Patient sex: M
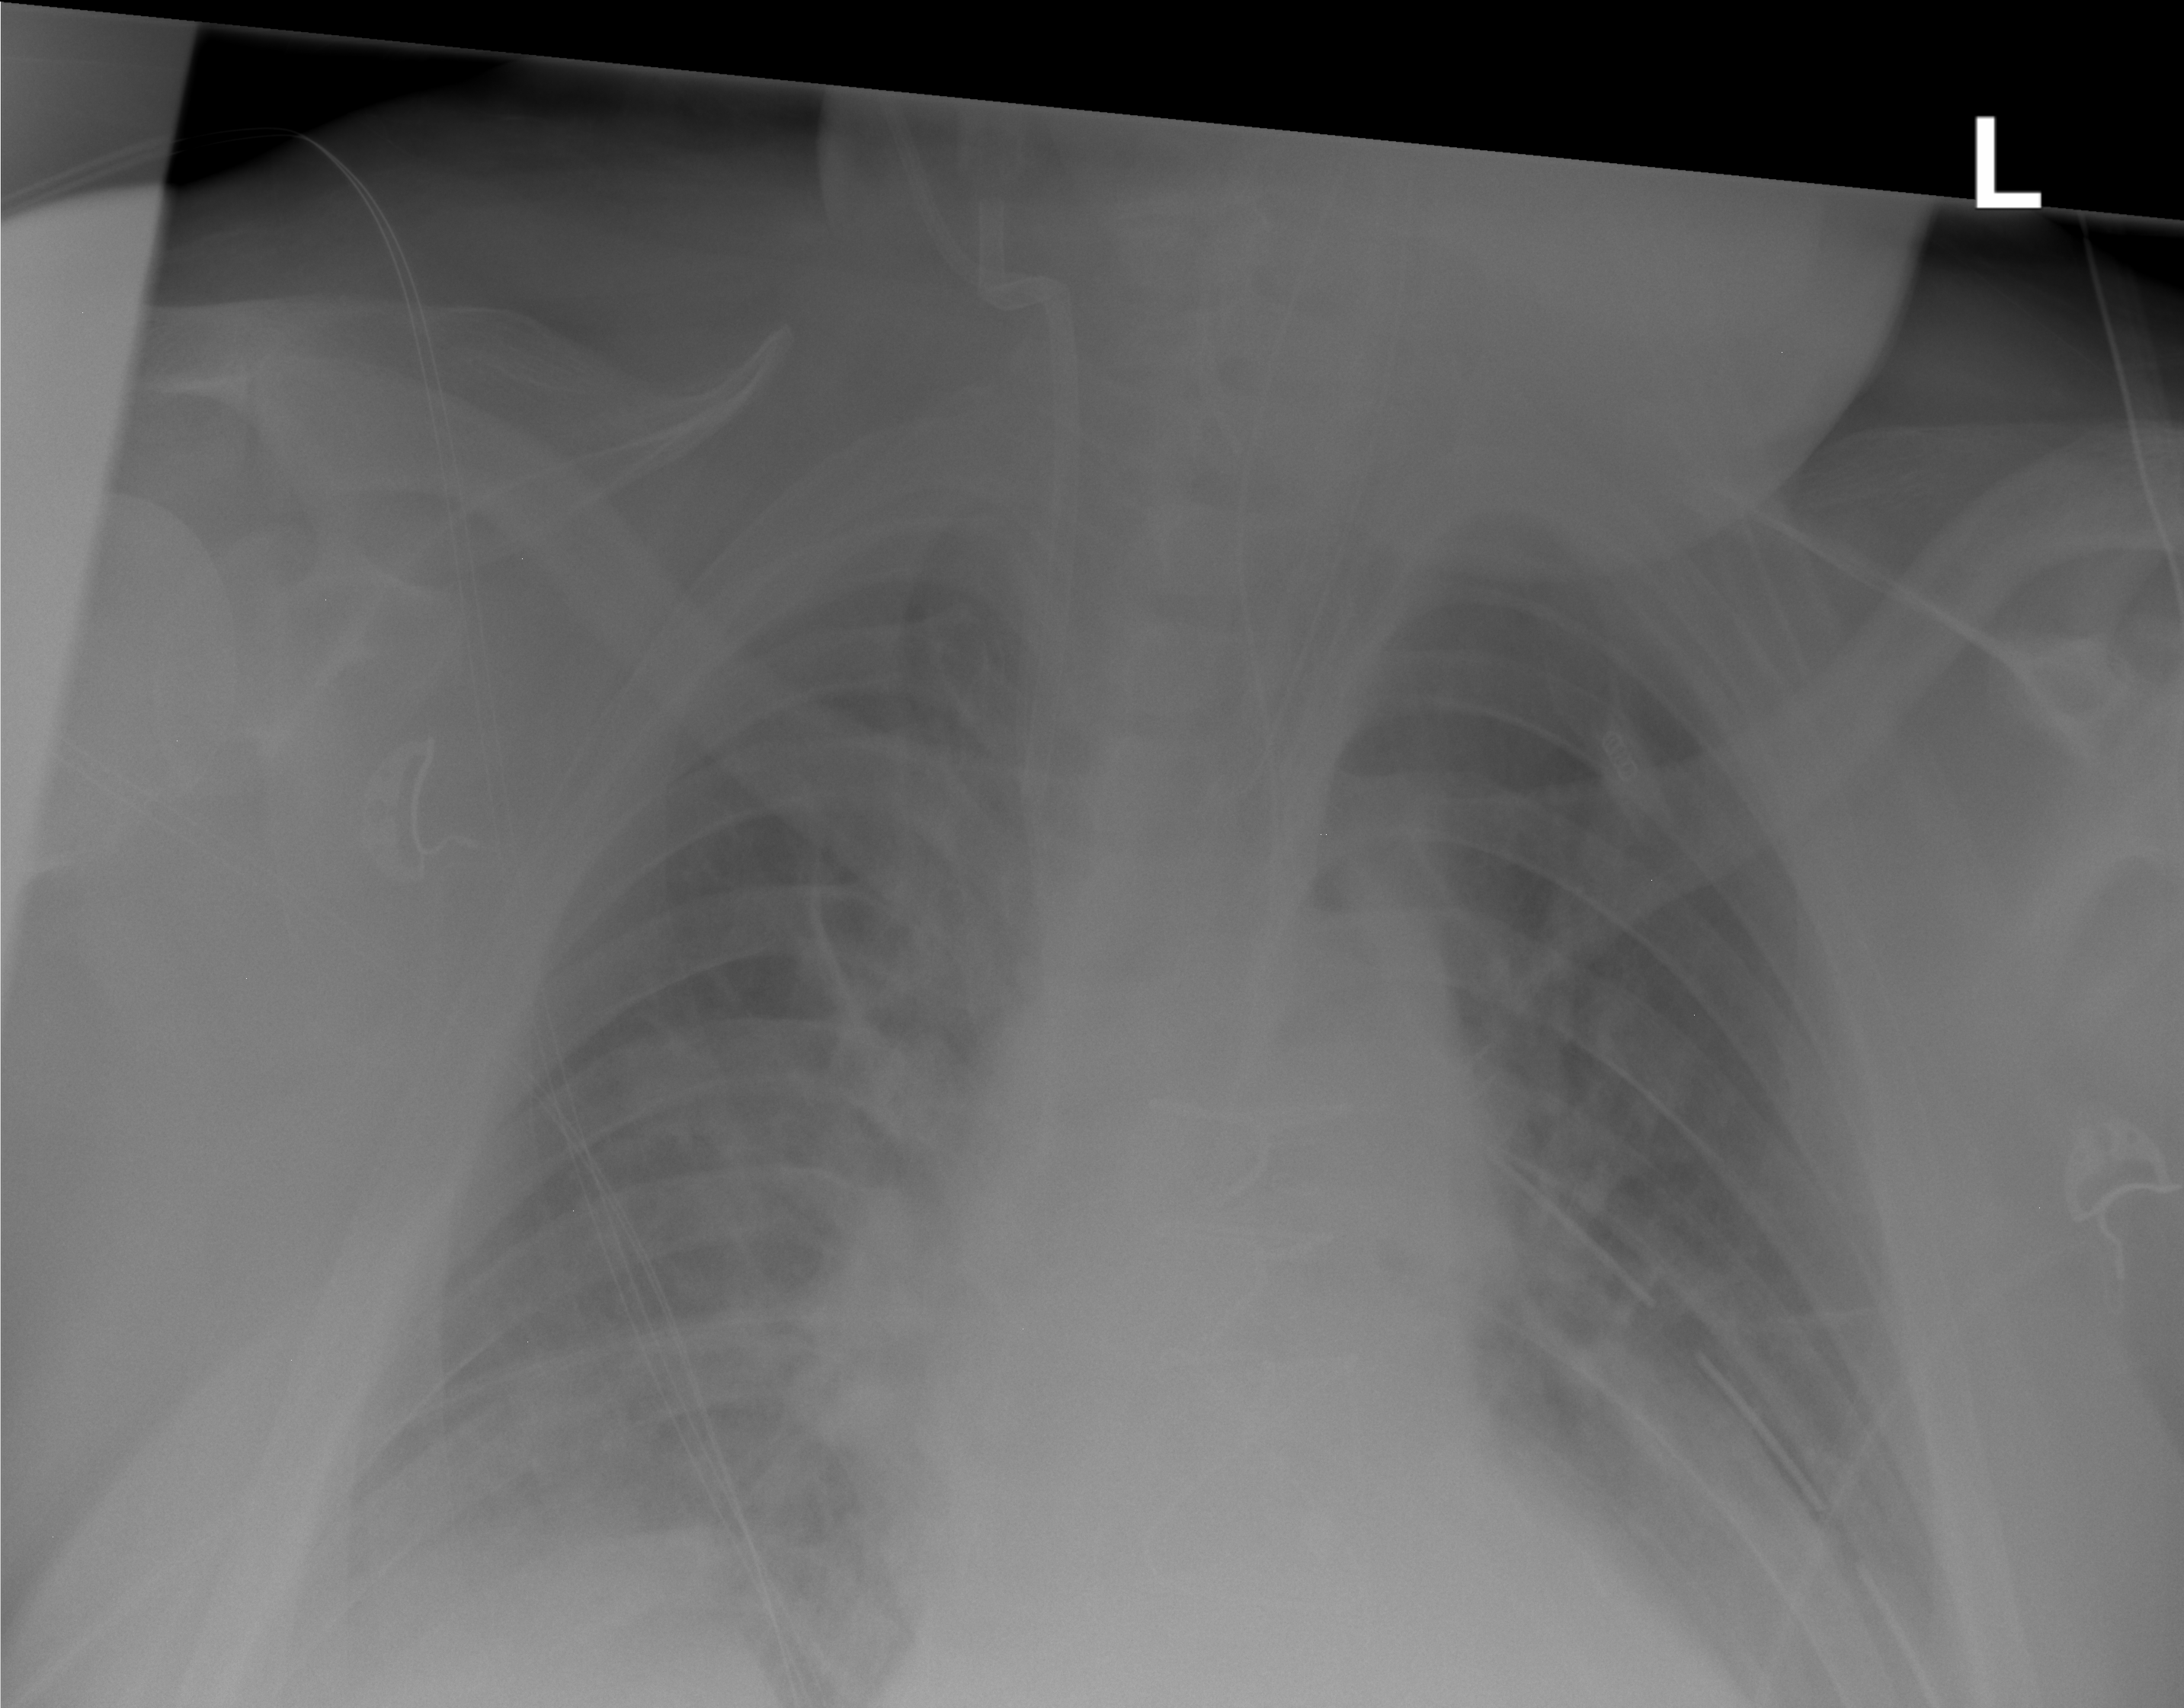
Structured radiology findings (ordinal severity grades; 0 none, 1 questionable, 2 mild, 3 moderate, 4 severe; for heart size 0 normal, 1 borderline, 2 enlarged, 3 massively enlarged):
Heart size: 2
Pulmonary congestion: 2
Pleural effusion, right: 0
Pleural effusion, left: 0
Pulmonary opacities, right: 0
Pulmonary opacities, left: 0
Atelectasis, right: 0
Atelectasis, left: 0